Interaction volume radius: 10 \u00c5
Interaction volume height: 15 \u00c5
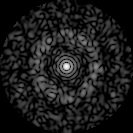
Disorder parameter: 0.8428